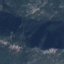
Land use / land cover class: HerbaceousVegetation